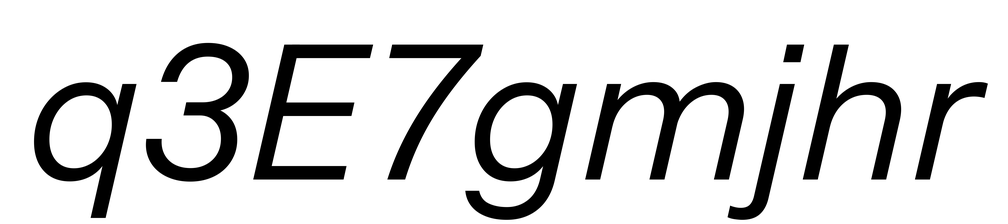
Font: InstrumentSans-Italic_Italic